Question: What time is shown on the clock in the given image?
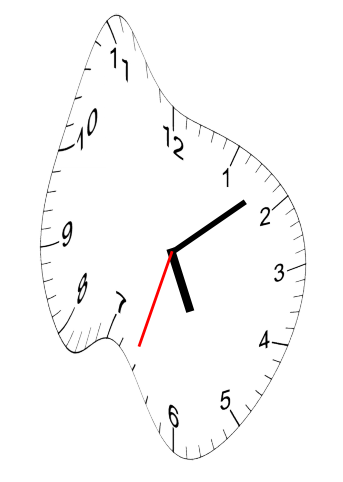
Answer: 05:08:33